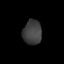
Tissue: prostate
Cell type: T cells
Senescence score: 0.3321
Nuclear area (px): 454
Mean DAPI intensity: 62.835